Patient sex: F
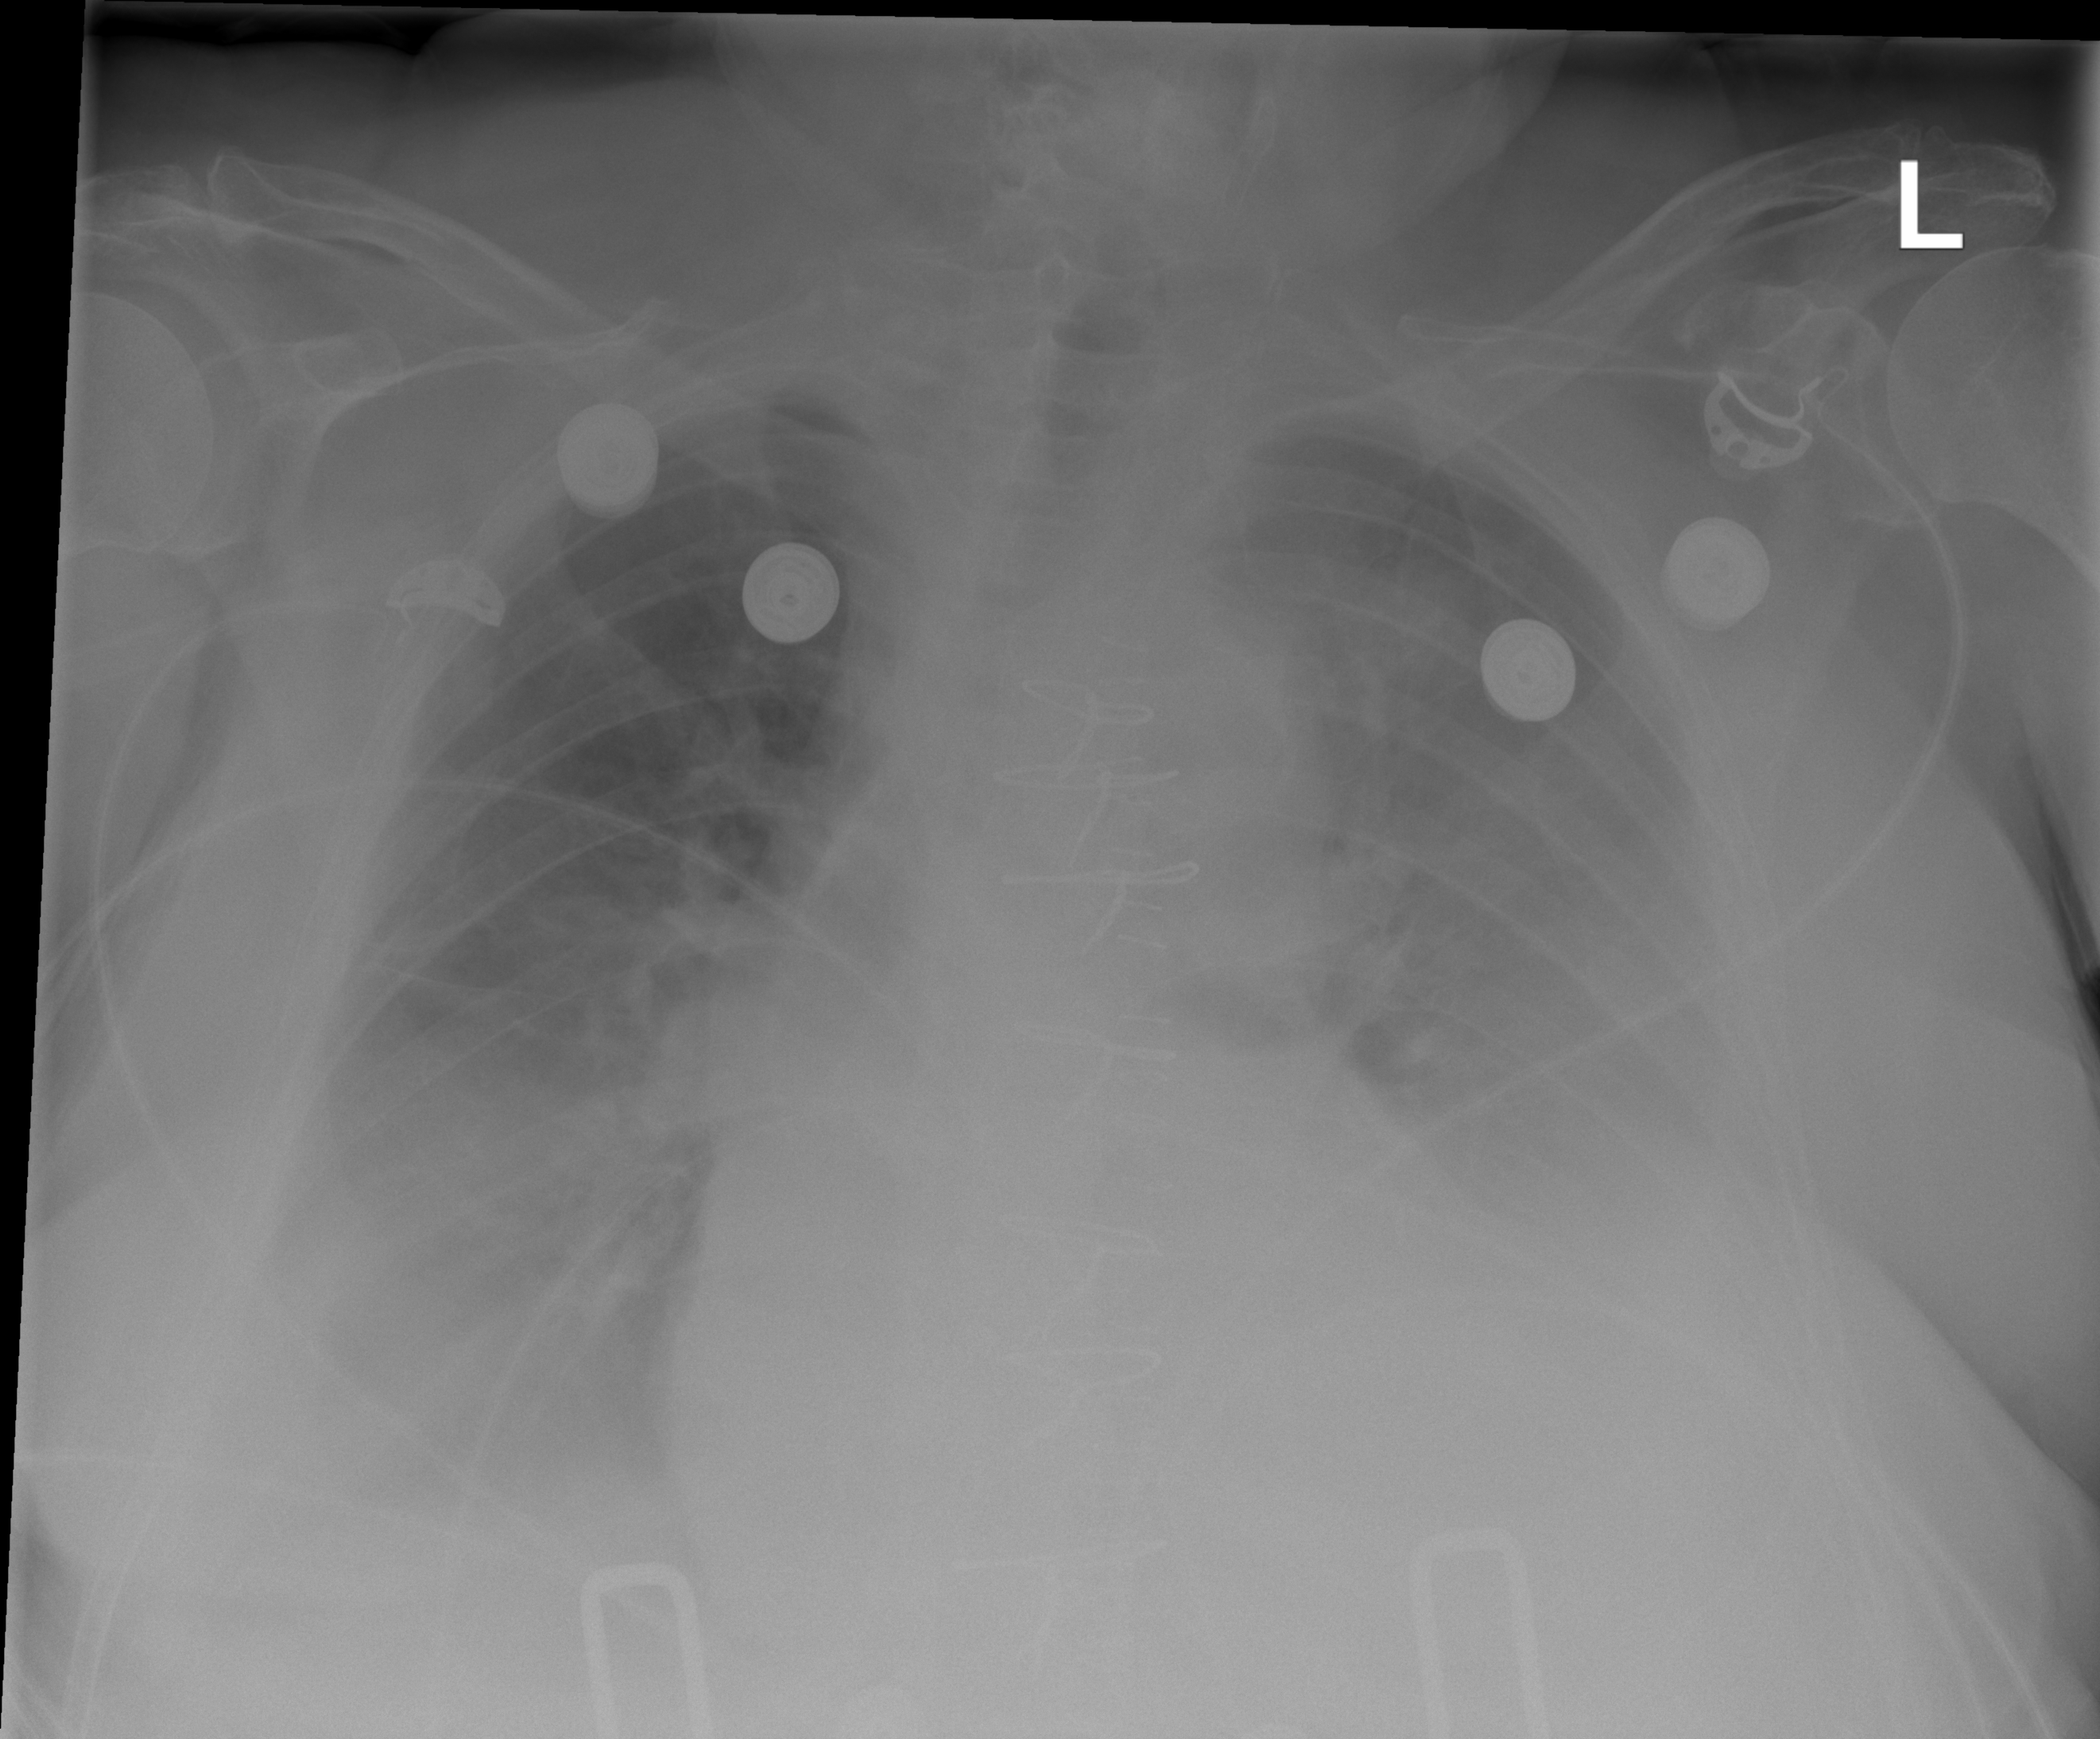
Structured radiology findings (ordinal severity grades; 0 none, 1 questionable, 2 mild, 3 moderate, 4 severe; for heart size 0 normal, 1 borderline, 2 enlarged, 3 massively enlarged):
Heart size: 2
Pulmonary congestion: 2
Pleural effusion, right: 2
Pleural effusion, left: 2
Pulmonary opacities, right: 1
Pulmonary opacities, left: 2
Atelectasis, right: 2
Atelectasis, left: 2